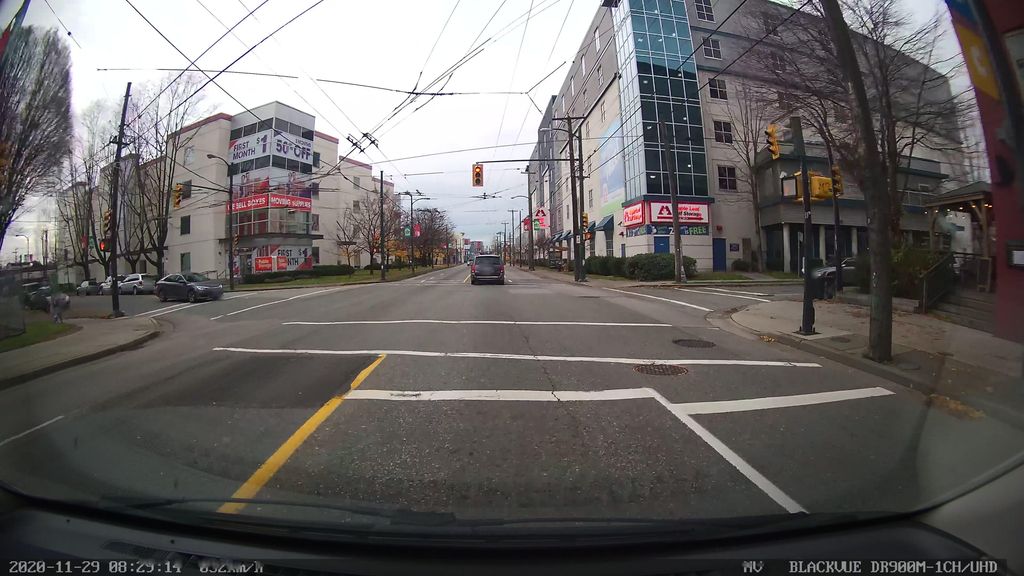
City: vancouver